Interaction volume radius: 5 \u00c5
Interaction volume height: 10 \u00c5
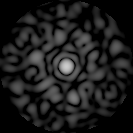
Disorder parameter: 0.7998